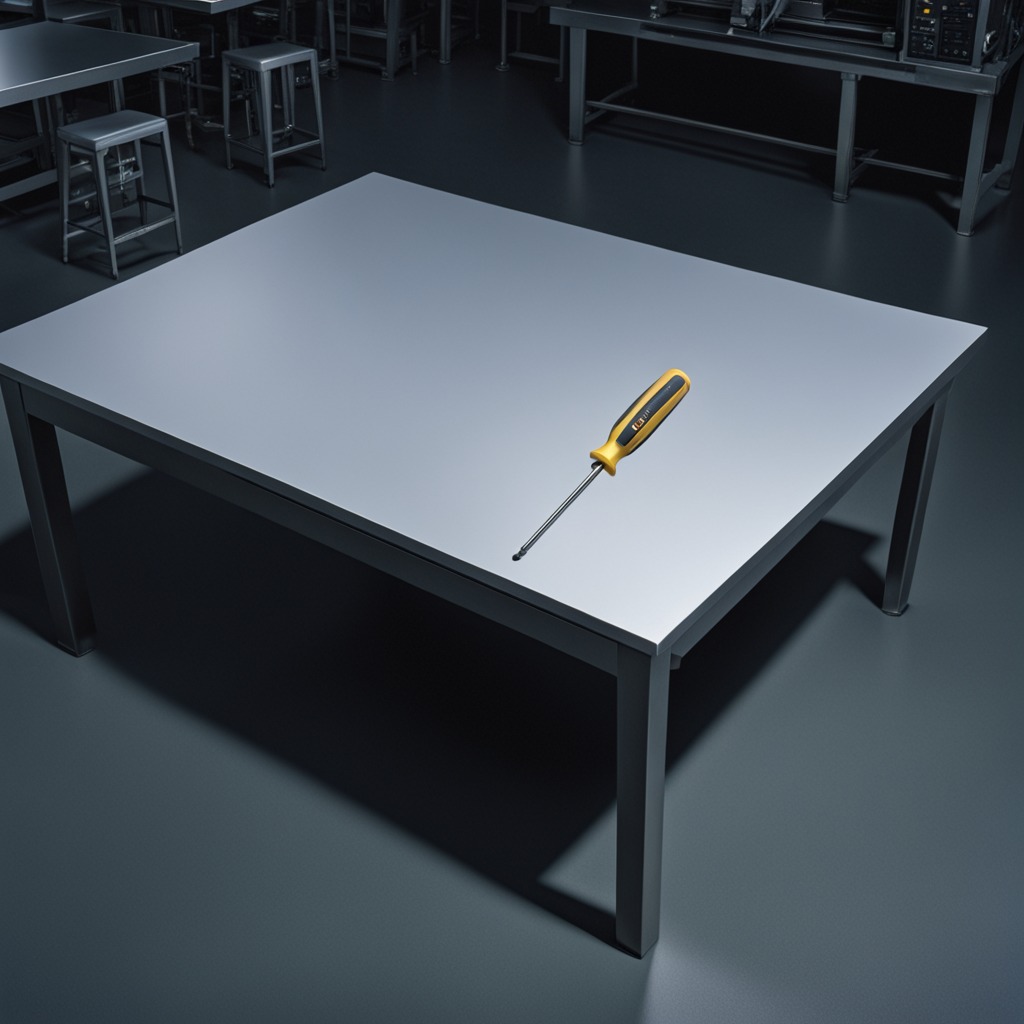
A screwdriver is lying on the tabletop.